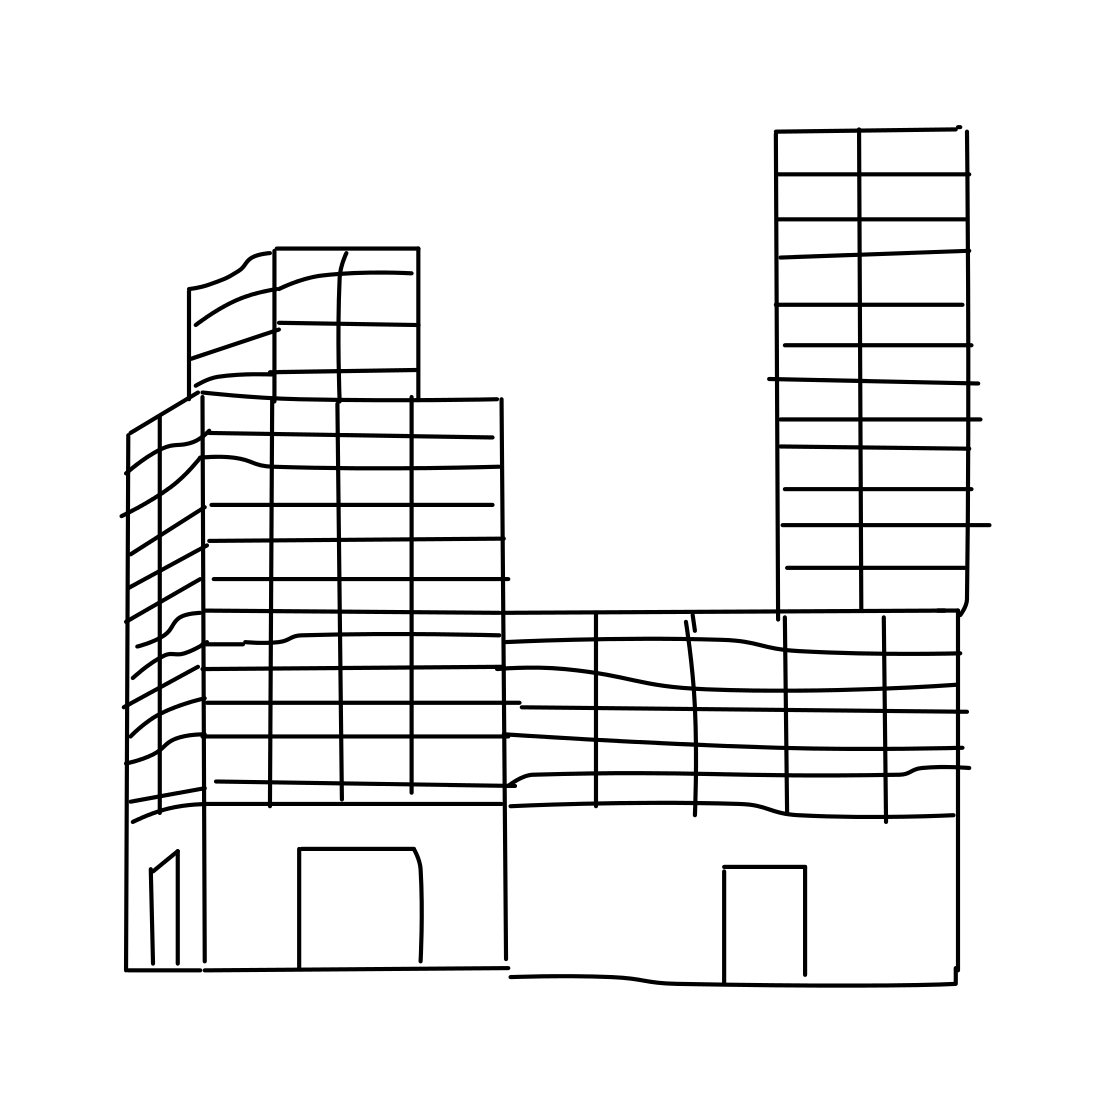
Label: skyscraper